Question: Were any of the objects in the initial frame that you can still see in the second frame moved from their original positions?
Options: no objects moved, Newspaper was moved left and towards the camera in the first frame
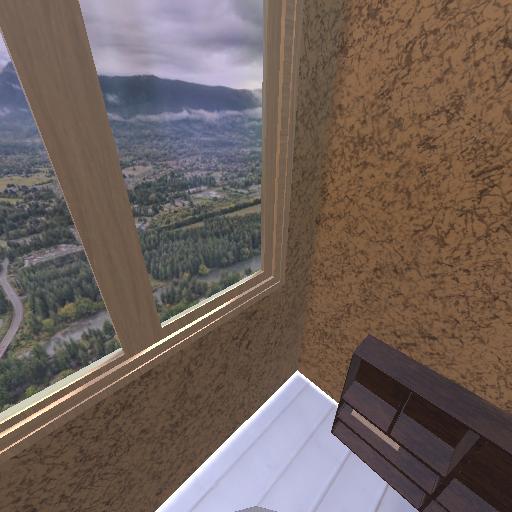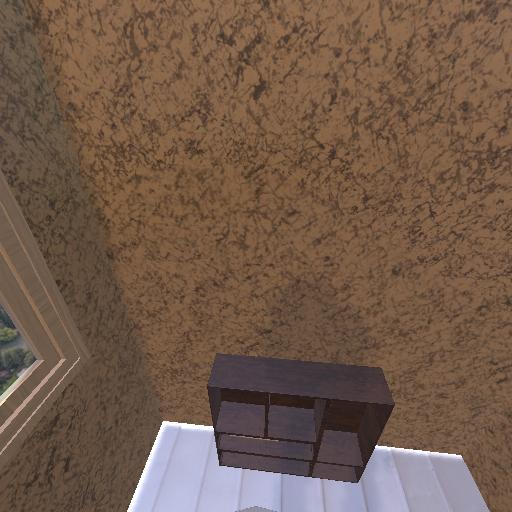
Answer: no objects moved